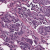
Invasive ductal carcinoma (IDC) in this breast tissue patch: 1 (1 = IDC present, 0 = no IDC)